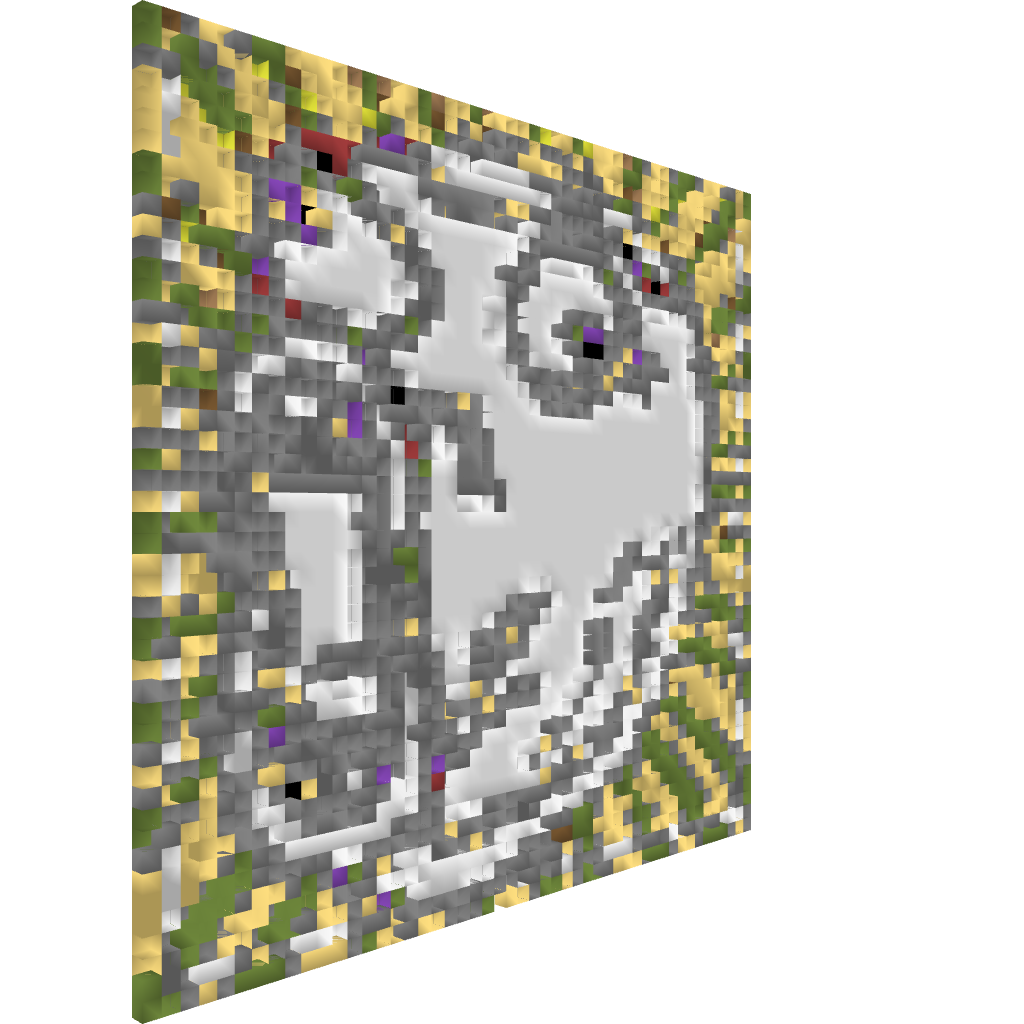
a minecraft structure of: Loool face pixel art high quality